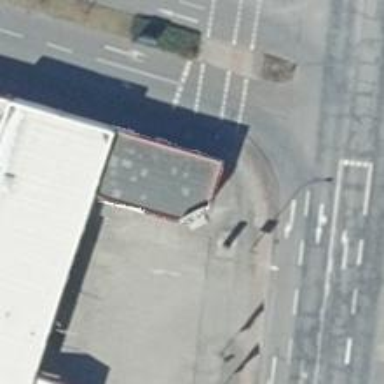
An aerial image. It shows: Motorcycle shop.